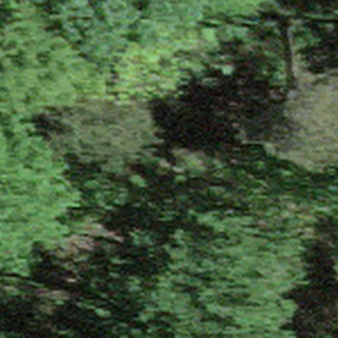
Label: other